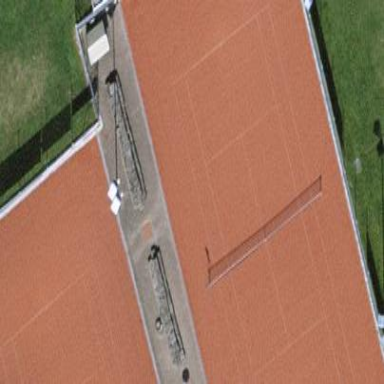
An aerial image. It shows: Tennis court in leisure pitch.